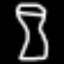
Label: hourglass